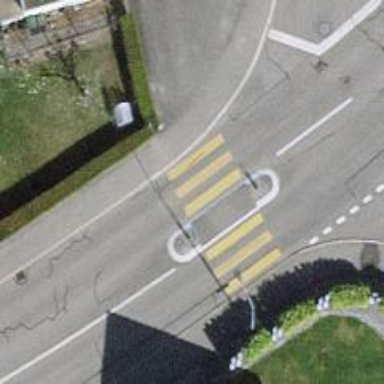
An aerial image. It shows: Uncontrolled crossing on the road.